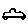
Label: car